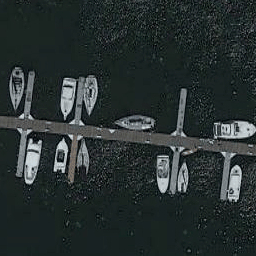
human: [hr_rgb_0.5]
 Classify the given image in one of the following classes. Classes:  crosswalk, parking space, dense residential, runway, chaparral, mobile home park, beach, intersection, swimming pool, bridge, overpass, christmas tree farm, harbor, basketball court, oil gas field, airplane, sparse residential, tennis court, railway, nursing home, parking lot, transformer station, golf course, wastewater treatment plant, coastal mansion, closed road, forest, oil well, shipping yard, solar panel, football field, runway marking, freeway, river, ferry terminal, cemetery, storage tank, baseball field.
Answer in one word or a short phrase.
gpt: harbor